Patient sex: F
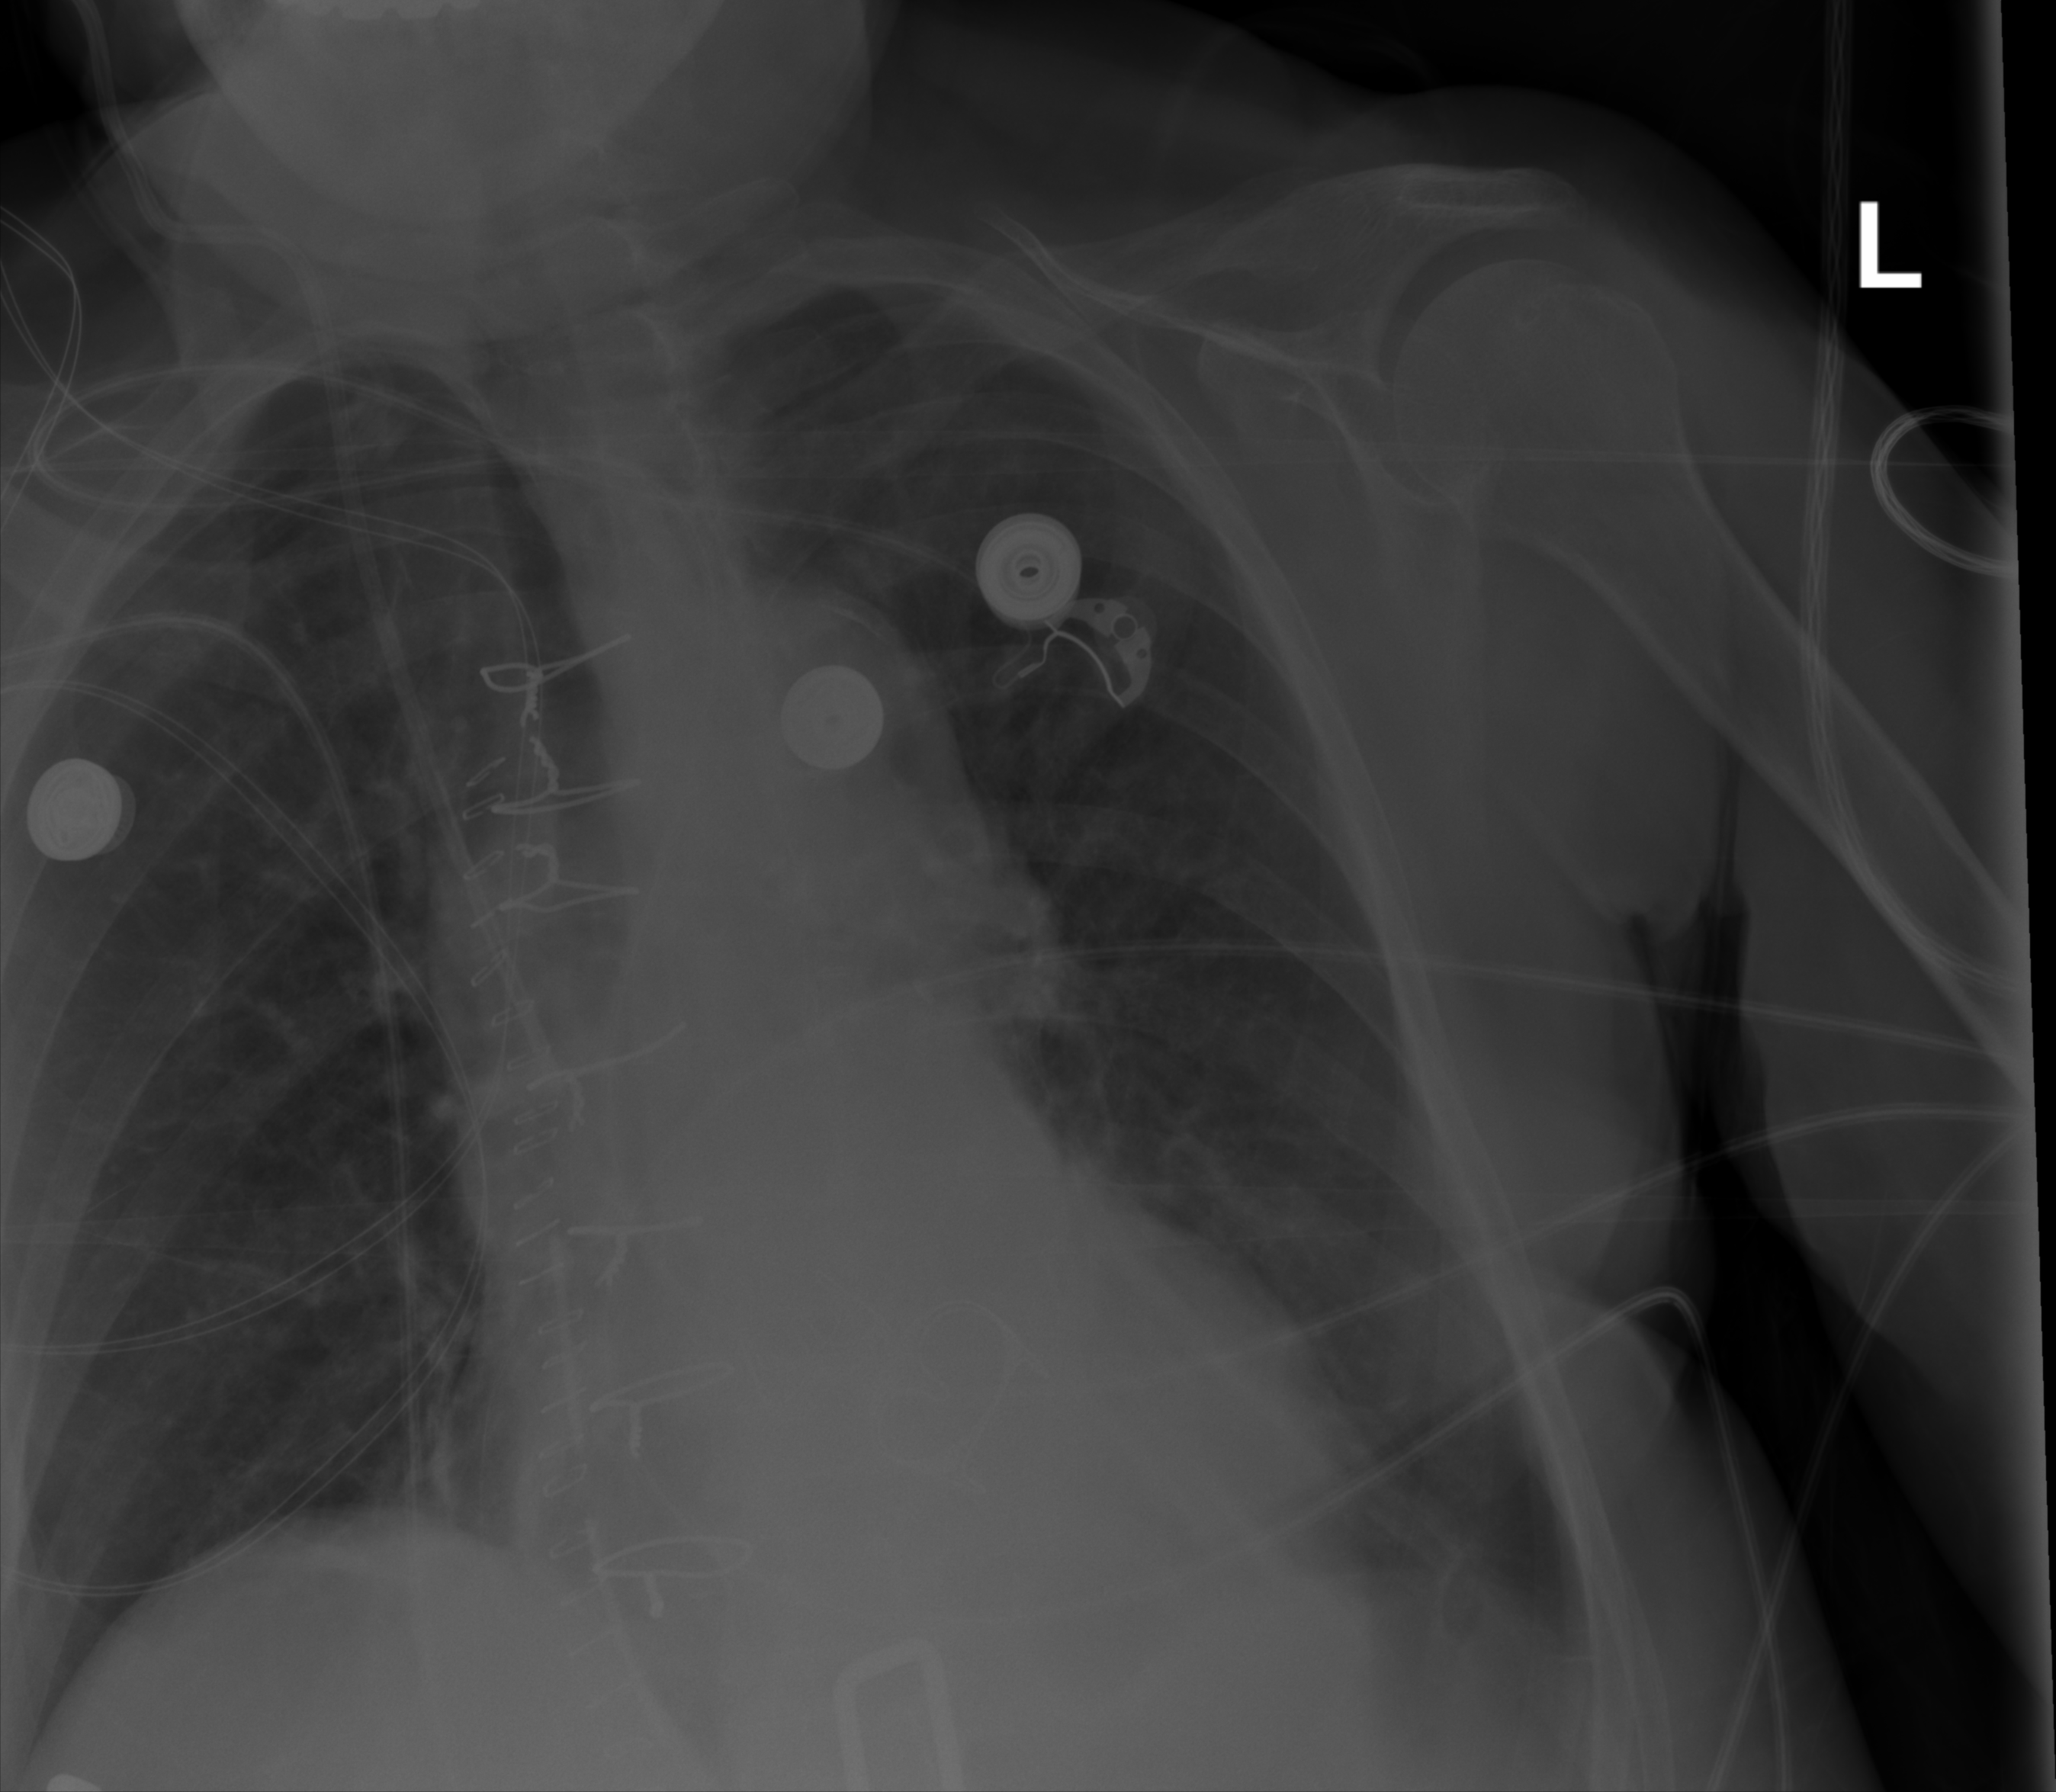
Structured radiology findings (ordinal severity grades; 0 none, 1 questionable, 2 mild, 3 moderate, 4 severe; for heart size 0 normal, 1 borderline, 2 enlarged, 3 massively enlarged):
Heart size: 1
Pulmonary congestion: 2
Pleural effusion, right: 0
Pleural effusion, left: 0
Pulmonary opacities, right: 0
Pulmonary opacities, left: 0
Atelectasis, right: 0
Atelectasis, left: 2